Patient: sex F, age 52
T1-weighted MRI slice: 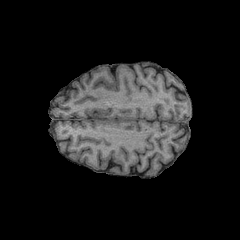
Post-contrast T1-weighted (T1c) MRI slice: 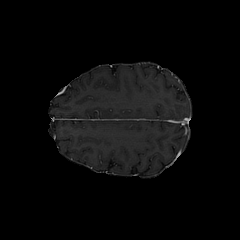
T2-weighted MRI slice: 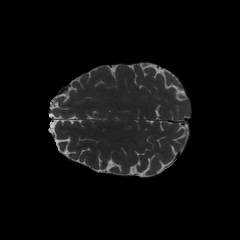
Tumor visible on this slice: no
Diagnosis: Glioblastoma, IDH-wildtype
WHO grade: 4